Field crop: maize
Growth stage: 1
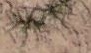
Species: salsola